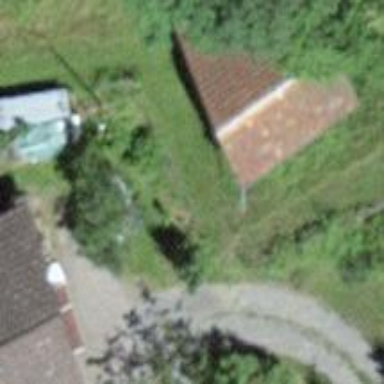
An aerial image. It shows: Rural barn.